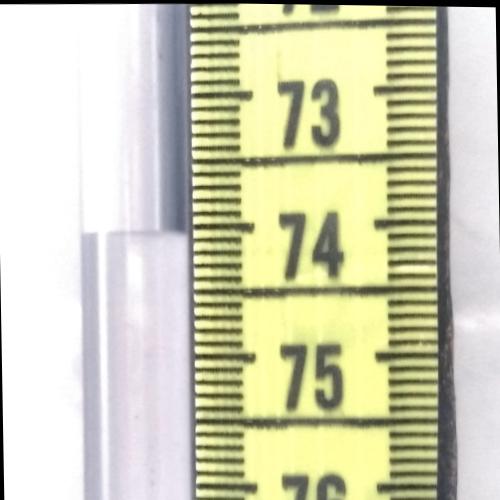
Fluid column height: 74.0 cm